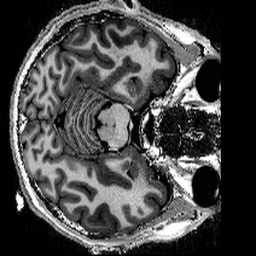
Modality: T1w
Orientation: axial
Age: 28
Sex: male
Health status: healthy
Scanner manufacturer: siemens
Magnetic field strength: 9.4 T
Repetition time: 6 s
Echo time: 0.003 s